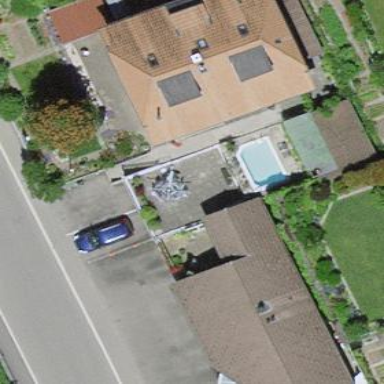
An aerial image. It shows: Garage.